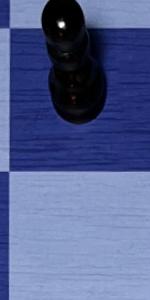
Label: Empty